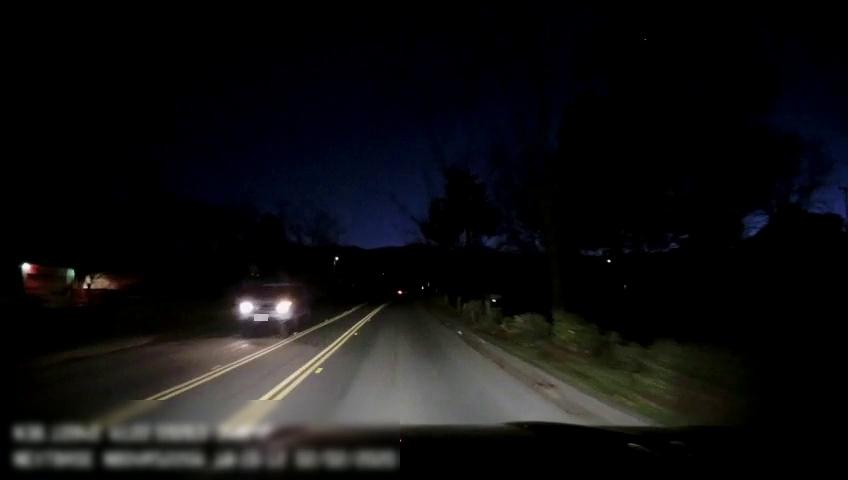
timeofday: Night
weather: Other
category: Drivable Space
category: Vehicles | SUV
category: Lanes | Current Lane
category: Lanes | Alternate Lane